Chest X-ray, AP view. Patient: 25 years old, sex F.
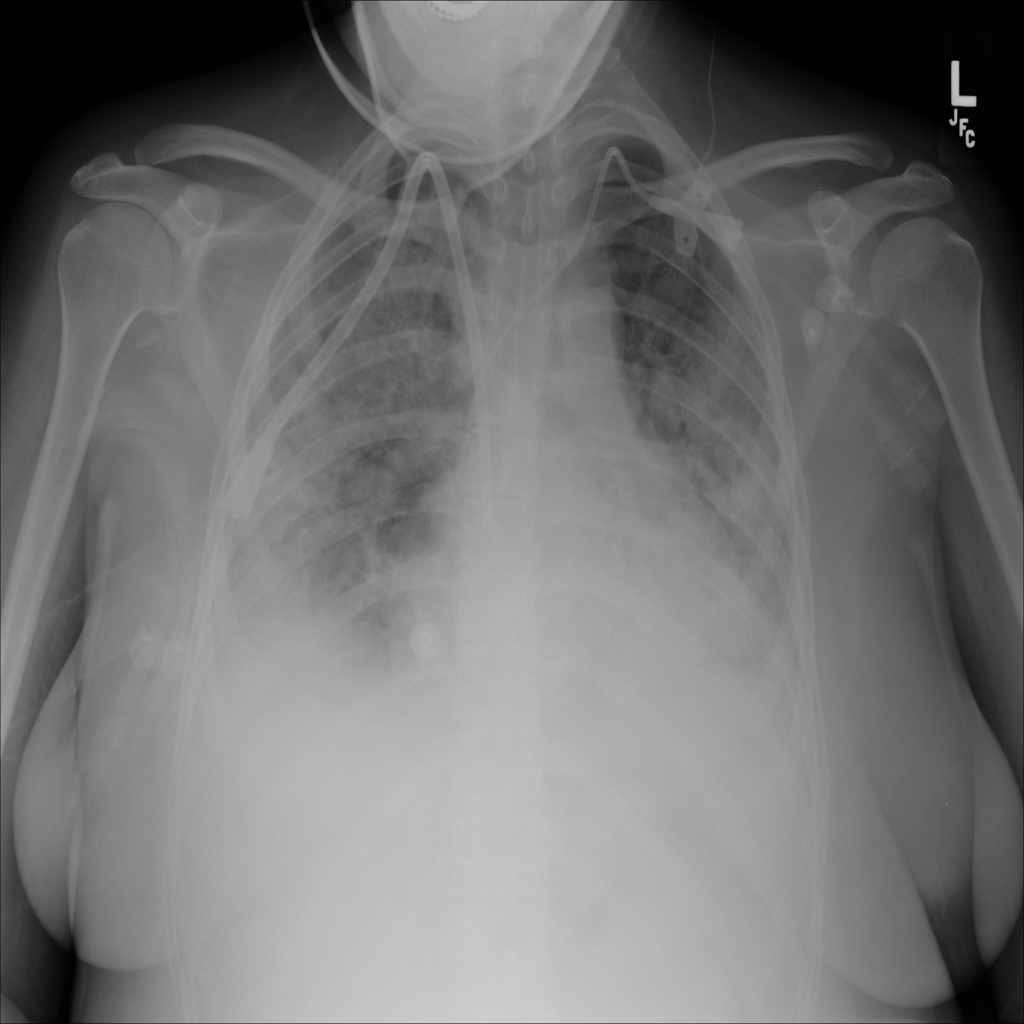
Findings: Edema, Infiltration